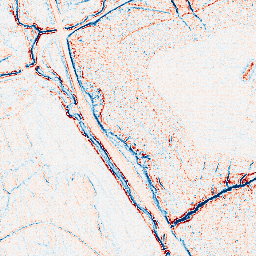
Category: edge_preserving
Decomposition family: anisotropic_diffusion
Decomposition parameters: iterations: 10
kappa: 30
gamma: 0.05
Upsampling method: sinc_blackman
Upsampling parameters: scale: 8
kernel_size: 16
Upsampling scale: 8